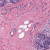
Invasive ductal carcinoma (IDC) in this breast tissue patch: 0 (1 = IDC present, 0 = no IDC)